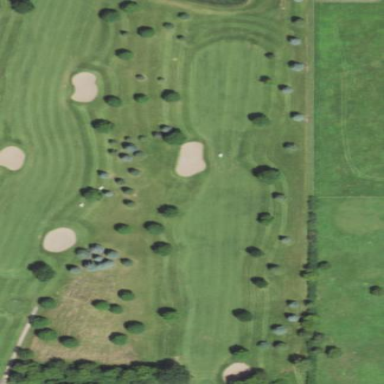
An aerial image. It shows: Rough area on grassy golf course.